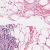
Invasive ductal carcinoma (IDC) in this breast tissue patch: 1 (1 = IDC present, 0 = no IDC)